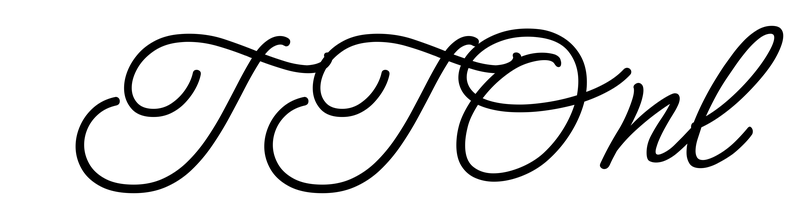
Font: MeowScript-Regular